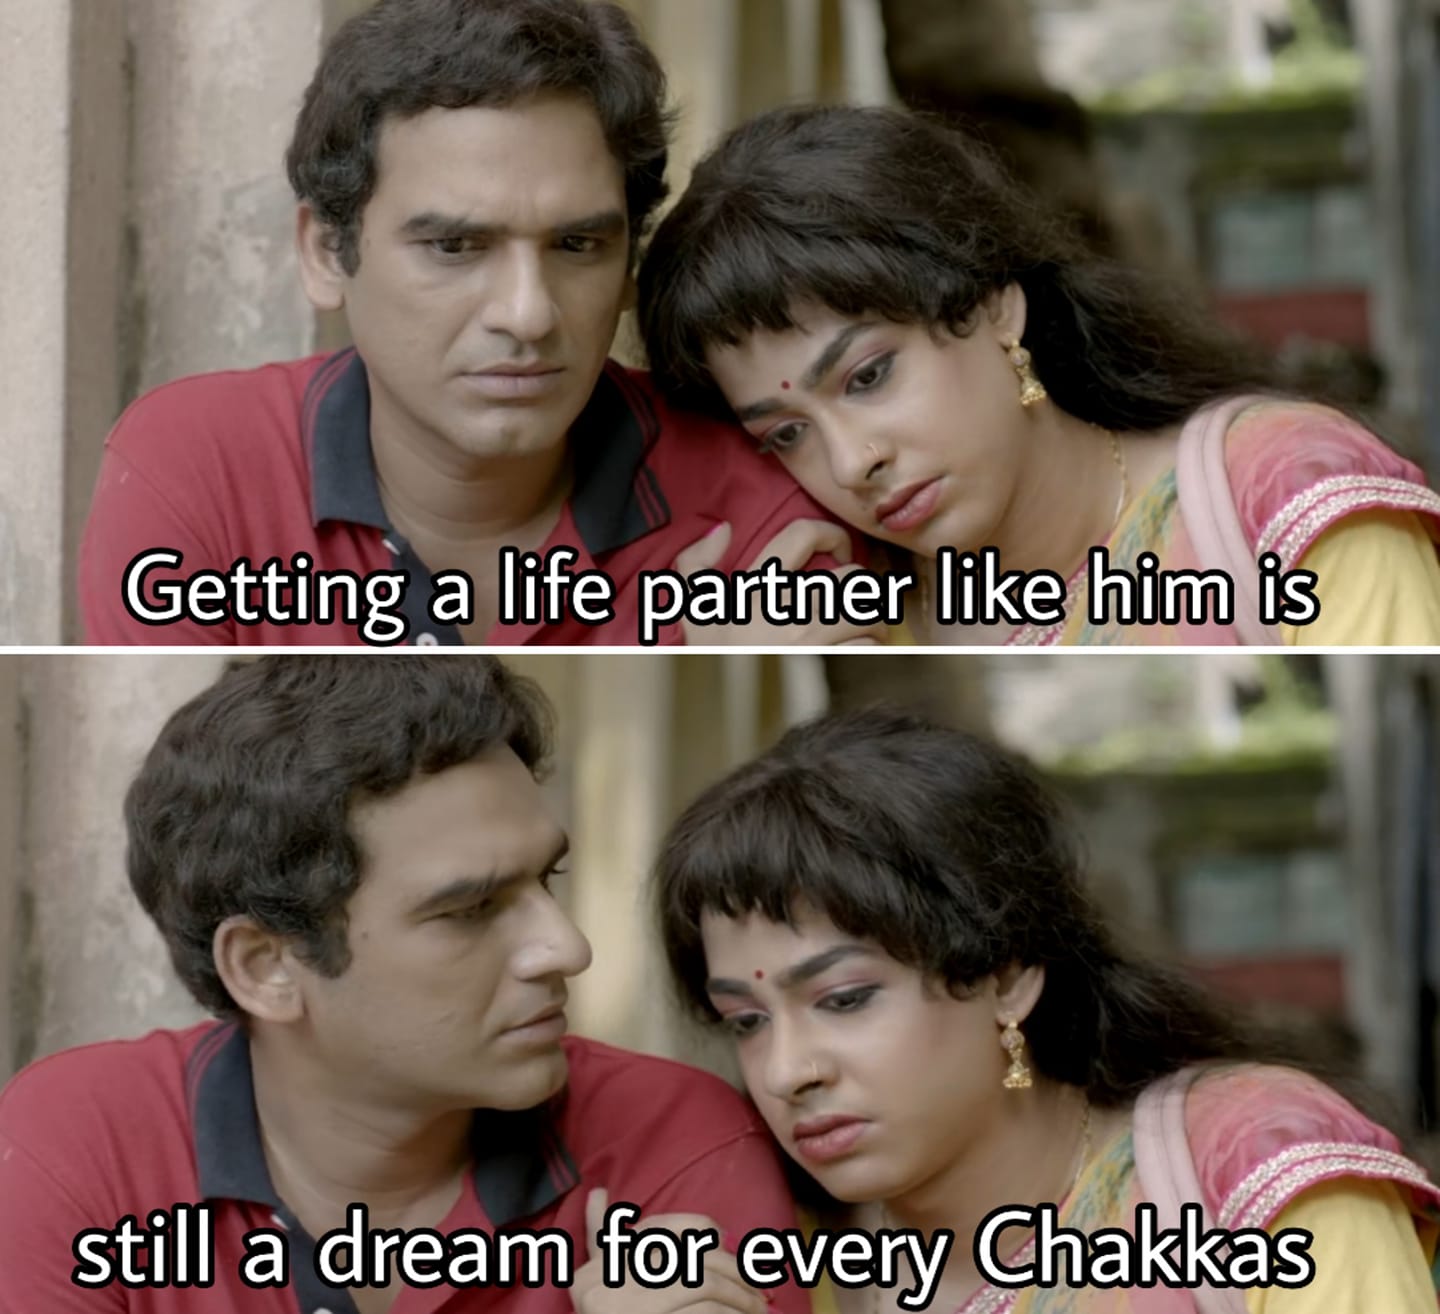
Caption: Getting a life partner like him is     still dream for every Chakkas
Label: hate